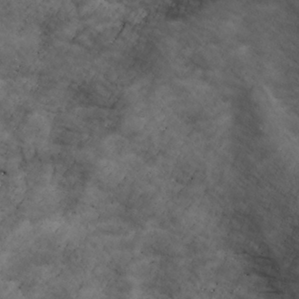
Label: non_frost